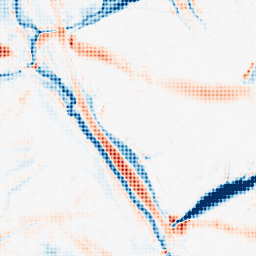
Category: morphological
Decomposition family: morphological_ellipse
Decomposition parameters: operation: average
width: 30
height: 20
Upsampling method: sinc_blackman
Upsampling parameters: scale: 4
kernel_size: 4
Upsampling scale: 4